Aerial crown-view tile of a tropical tree (Barro Colorado Island, Panama), acquired 20250915:
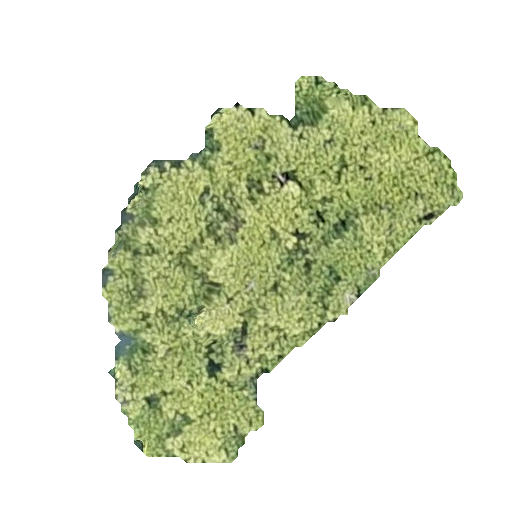
Species: Sterculia apetala
GBIF accepted scientific name: Sterculia apetala
Crown area: 114.035 m²